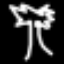
Label: palm tree